Aerial crown-view tile of a tropical tree (Barro Colorado Island, Panama), acquired 20240716:
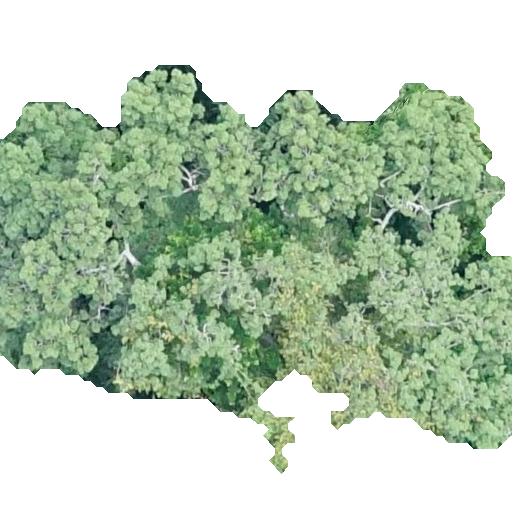
Species: Ceiba pentandra
GBIF accepted scientific name: Ceiba pentandra
Crown area: 244.42 m²